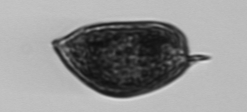
Label: Prorocentrum_micans